Field crop: maize
Growth stage: 2
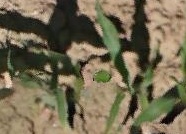
Species: maize